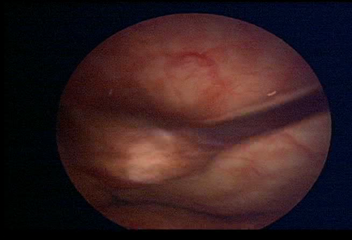
Modality: WLC
Class: Normal mucosa
Bladder cancer association: No